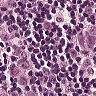
Metastatic tissue present: yes